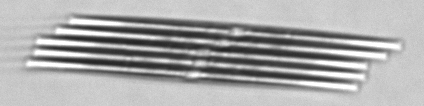
Label: Bacillaria